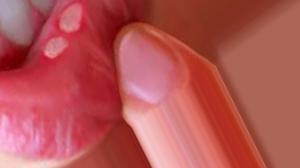
Condition: Mouth Ulcer